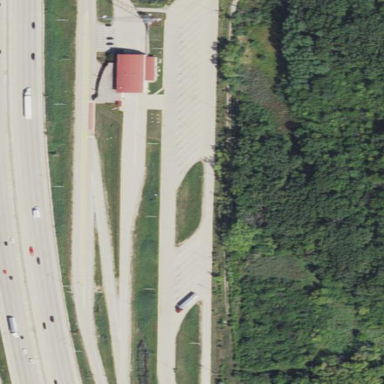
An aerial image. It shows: Vehicle inspection site.